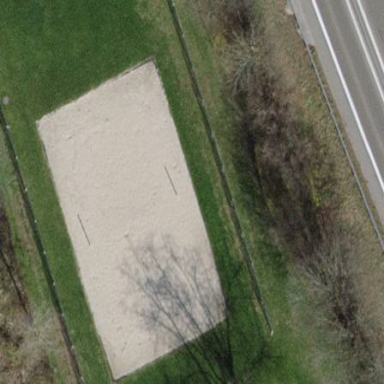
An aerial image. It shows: Pitch used for beach volleyball.